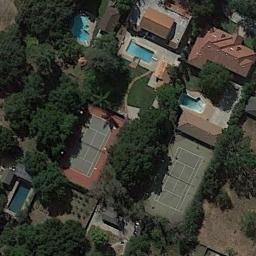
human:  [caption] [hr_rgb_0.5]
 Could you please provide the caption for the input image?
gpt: There are many cars parked in the parking lot next to the tennis court .

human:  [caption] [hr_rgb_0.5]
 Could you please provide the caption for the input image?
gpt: There are many trees near the tennis courts .

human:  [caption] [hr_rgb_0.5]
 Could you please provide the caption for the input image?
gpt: There are buildings next to the tennis court and the swimming pool with trees in them .

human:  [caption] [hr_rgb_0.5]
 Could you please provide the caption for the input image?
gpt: The tennis court is on the grass next to some buildings and trees .

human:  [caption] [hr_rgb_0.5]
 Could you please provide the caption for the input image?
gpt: There are some buildings and green trees .